Interaction volume radius: 5 \u00c5
Interaction volume height: 15 \u00c5
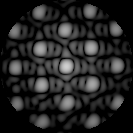
Disorder parameter: 0.1303